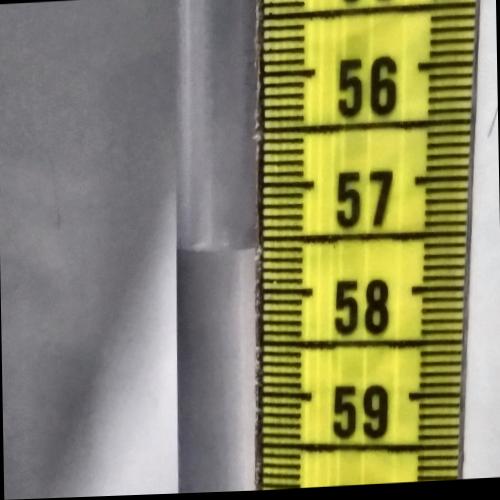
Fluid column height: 57.6 cm